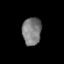
Tissue: prostate
Cell type: Epithelial cells
Senescence score: 0.3138
Nuclear area (px): 518
Mean DAPI intensity: 124.149